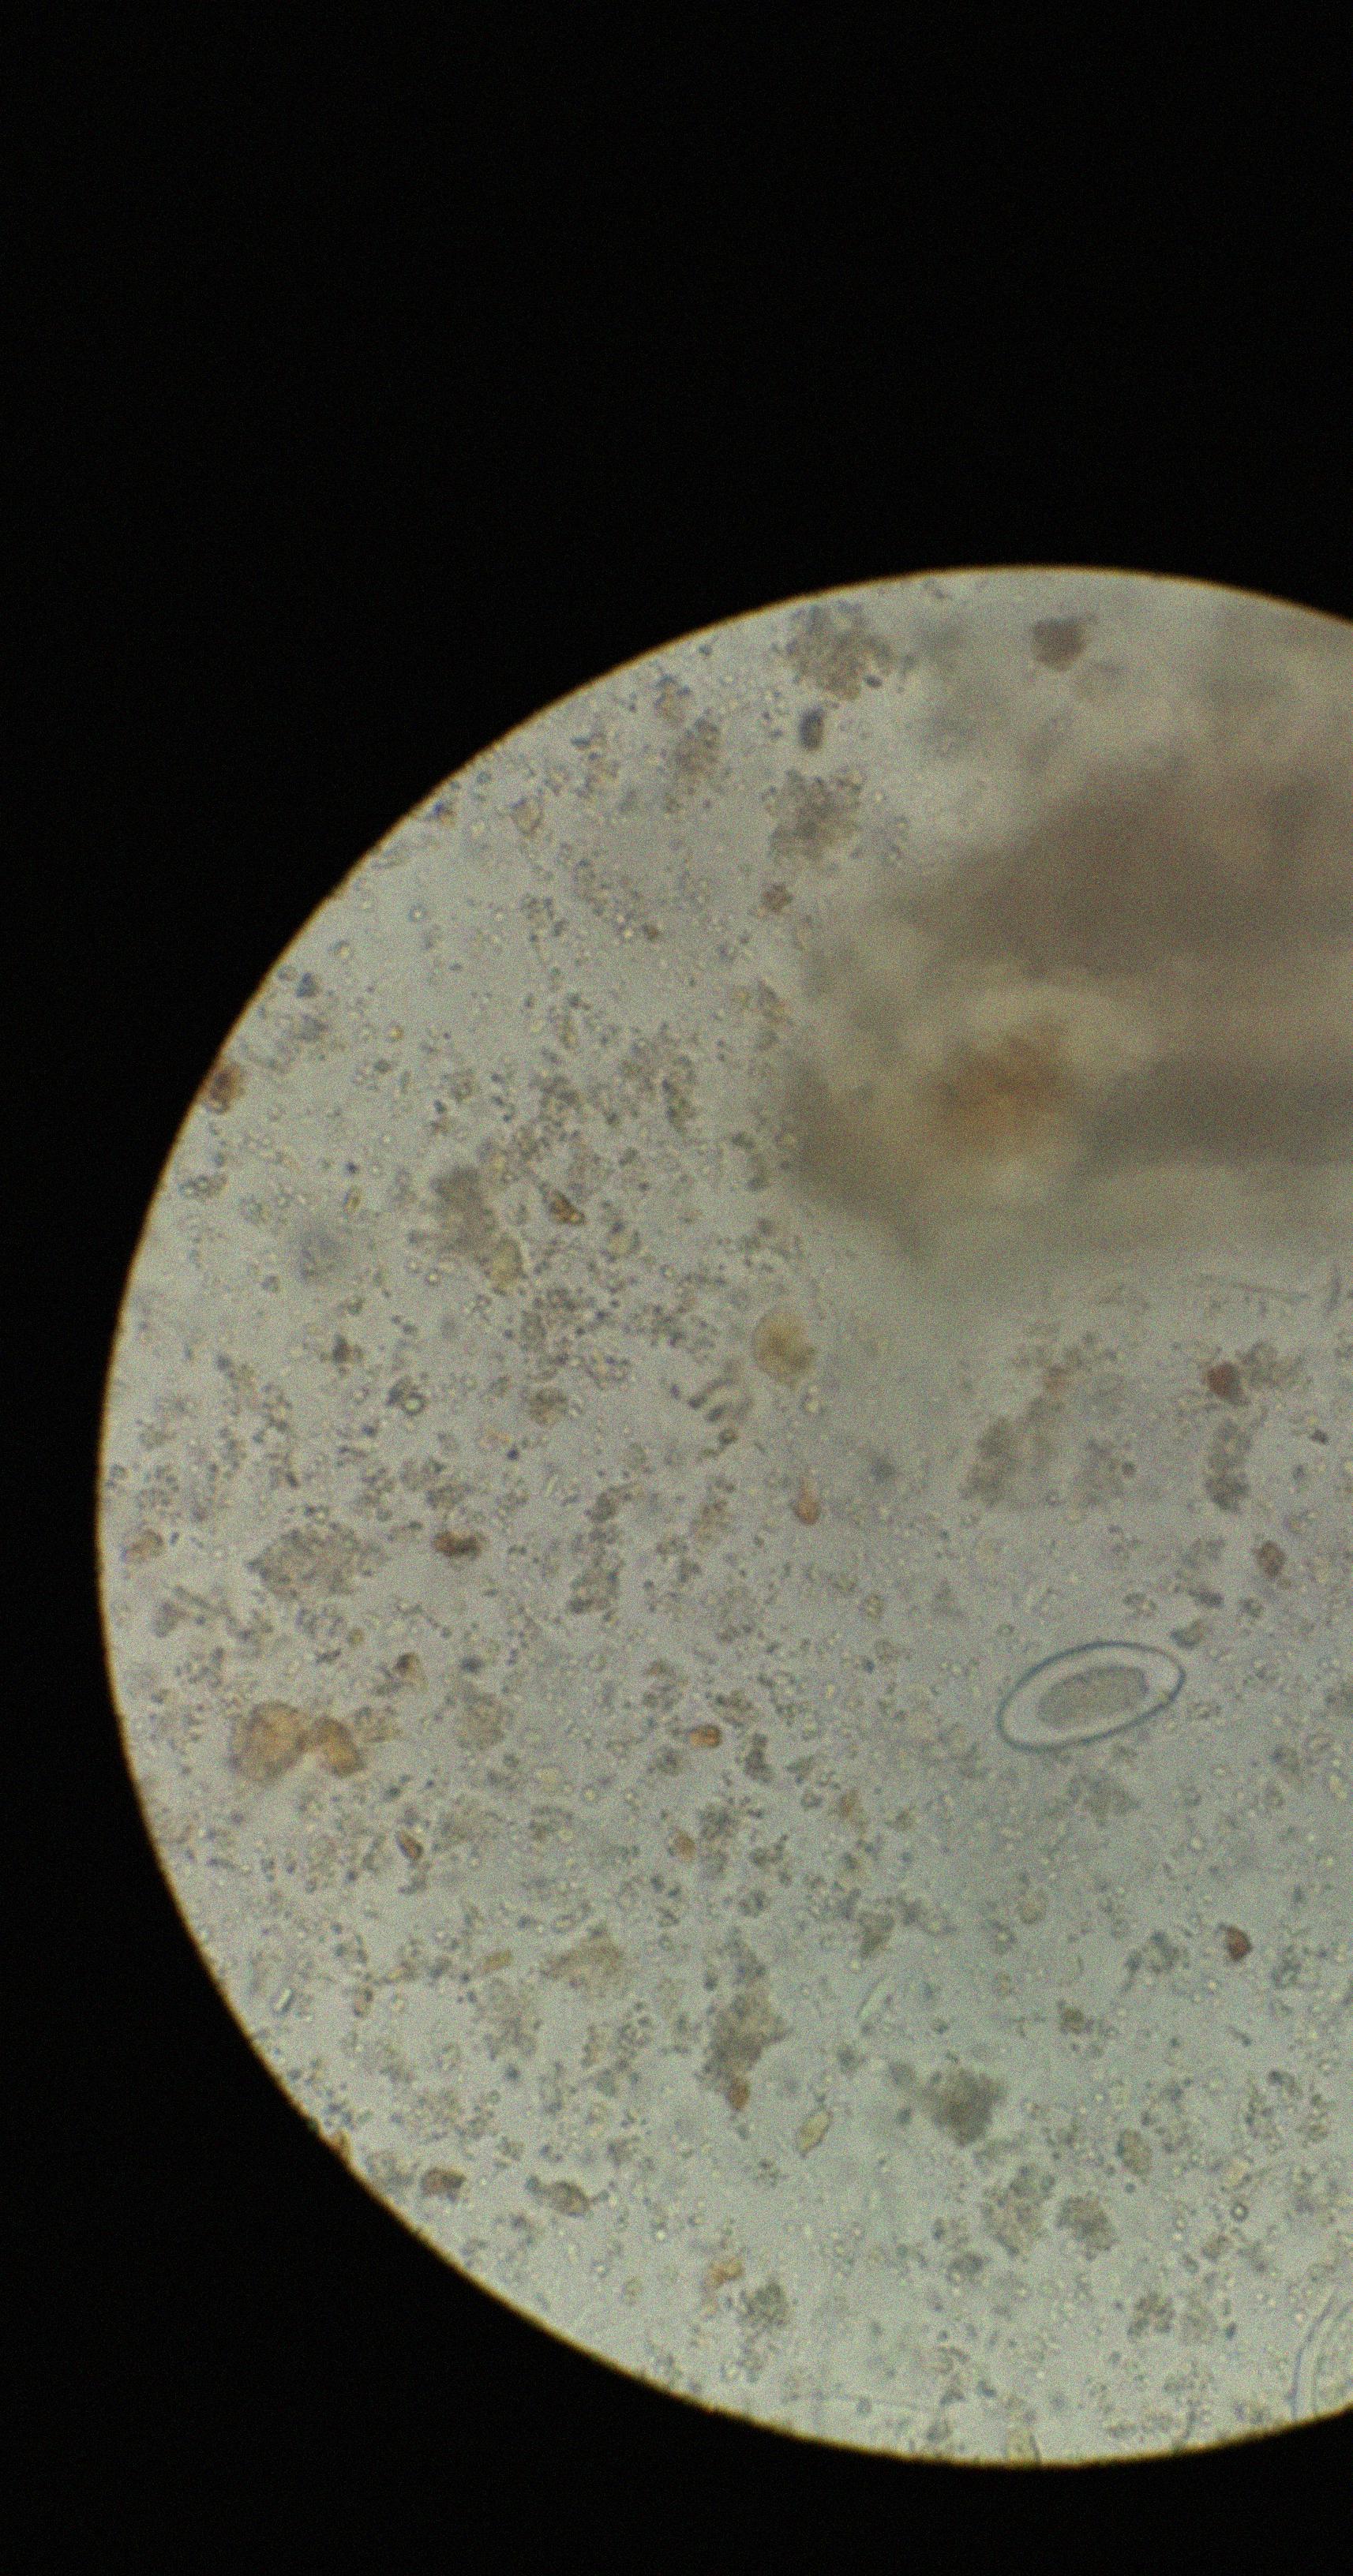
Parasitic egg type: Enterobius vermicularis